【题型】填空题　【知识点】平面几何　【难度】medium
如图，在 \(\triangle ABC\) 中，\(\angle ACB = 90^\circ\)，\(CA = CB\)，点 \(D\) 为边 \(AB\) 上一点，连结 \(CD\)，作点 \(B\) 关于 \(CD\) 的对称点 \(E\)，连结 \(CE\)、\(AE\)，延长 \(CD\)、\(AE\) 交于点 \(F\).若 \(AE = DE = 2\)，则 \(EF = \underline{\quad\quad}\).

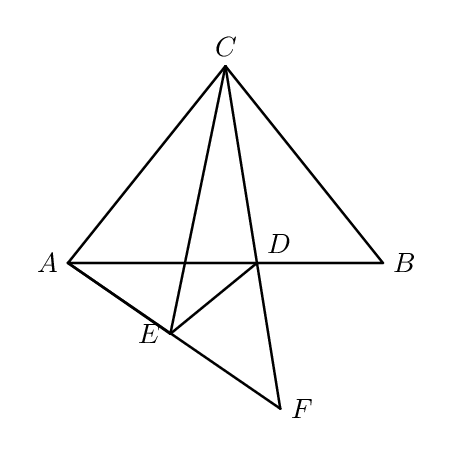
【解答】
\pagestyle{empty}
\noindent
【答案】\(\sqrt{3} + 1\)

【详解】解：作 \(DH \perp AF\) 于点 \(H\).

$\because \angle ACB = 90^\circ$, $CA = CB$,

$\therefore \angle CAB = \angle B = 45^\circ$.

由折叠的性质得 \(BC = CE\), \(\angle CED = \angle B\), \(\angle BCD = \angle ECD\),

$\therefore \angle CAB = \angle CED = 45^\circ$, $AC = CE$

$\therefore A, C, D, E$ 四点共圆.

$\because AE = DE = 2$,

$\therefore \overset{\frown}{AE} = \overset{\frown}{DE}$, \(\angle EAD = \angle EDA\),

$\therefore \angle ACE = \angle ECD$.

$\therefore \angle ACE = \angle BCD = \angle ECD = 30^\circ$.

$\because AC = CE$, \(\angle ACE = 30^\circ\),

$\therefore \angle CAE = \angle CEA = 75^\circ$.

\(\therefore \angle EAD = \angle EDA = 75^\circ - 45^\circ = 30^\circ\), \(\angle F = 180^\circ - 60^\circ - 75^\circ = 45^\circ\).

$\therefore \angle DEH = 60^\circ$,

$\therefore \angle EDH = 30^\circ$,

$\therefore EH = \frac{1}{2}DE = 1$,

$\therefore DH = \sqrt{2^2 - 1^2} = \sqrt{3}$.

\(\because DH \perp AF\), \(\angle F = 45^\circ\),

\(\therefore \triangle DHF\) 是等腰直角三角形,

$\therefore FH = DH = \sqrt{3}$,

\(\therefore EF = \sqrt{3} + 1\).

故答案为：\(\sqrt{3} + 1\).
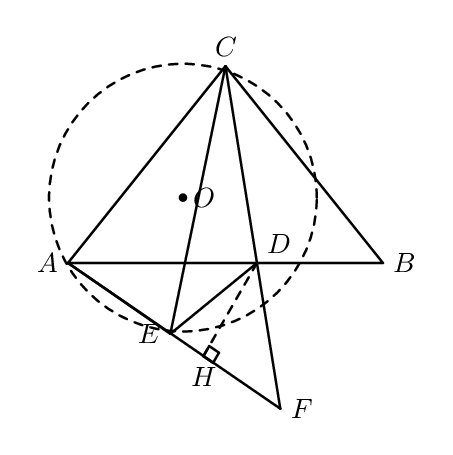